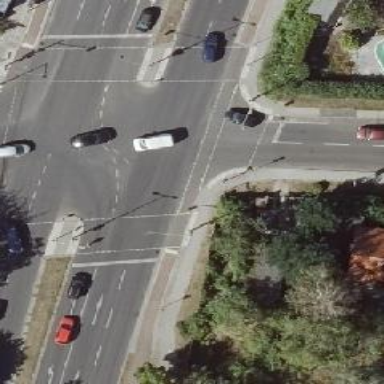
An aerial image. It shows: Footway crossing with traffic signals and central island.